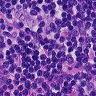
Metastatic tissue present: no